Question: First off here is my code:
'''
public static Font kingThing;
public static void main(String[] args) throws IOException {
try {
/** Substance look and feel */
UIManager.setLookAndFeel(new NimbusLookAndFeel());
} catch (UnsupportedLookAndFeelException ulafe) {
Loader loader = new Loader();
loader.doFrame();
}
Start Loader = new Start();
Loader.setVisible(true);
DirectBufferHelper.oggstream().connect();
}
public Start() throws IOException {
/** The name of the frame */
super("Client Launcher");
try {
getContentPane().setBackground(Color.BLACK);
setBackground(Color.BLACK);
/** Creates and adds the main configurations of the frame */
BufferedImage image39 = ImageIO.read(getClass().getResourceAsStream("\jaggl\igs\39.png"));
this.setIconImage(image39);
this.setDefaultCloseOperation(JFrame.EXIT_ON_CLOSE);
this.setSize(new Dimension(launcherWidth, launcherHeight));
this.setLocationRelativeTo(null);
this.setResizable(false);
getContentPane().setLayout(null);
paintAll();
} catch (IOException e) {
System.out.println(e);
}
try {
InputStream in = getClass().getResourceAsStream("Kingthings Petrock.ttf");
kingThing = Font.createFont(0, in);
} catch (Throwable e) {
e.printStackTrace();
}
}
'''
&
'''
/**
* Loaders main page Username Display
*/
loggedInAsDisplay = new JLabel(getloggedInAs());
loggedInAsDisplay.setBounds(305, 68, 200, 20);
loggedInAsDisplay.setForeground(Color.LIGHT_GRAY);
loggedInAsDisplay.setFont(kingThing);
getContentPane().add(loggedInAsDisplay);
'''
Now when I start up the frame the text displays as a dot. The username is set to the players username. for instance I logged into my test account & my main account. & the following displays:

How do I get it to display the actual text not just a dot. Before I added the font it correctly displayed the text.
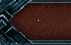
Answer: What you have creates a font with point size of 1, so you have to derive a font with a larger point size, instead try:
'''
kingThing = Font.createFont(Font.TRUETYPE_FONT, in).deriveFont(36f);
'''
<URL>
> Returns a new Font using the specified font type and input data. The new Font is created with a point size of 1 and style PLAIN. This base font can then be used with the deriveFont methods in this class to derive new Font objects with varying sizes, styles, transforms and font features. T